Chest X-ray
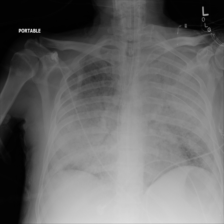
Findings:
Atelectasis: negative
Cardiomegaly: negative
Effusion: negative
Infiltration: negative
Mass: negative
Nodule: negative
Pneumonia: negative
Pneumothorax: negative
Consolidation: negative
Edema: negative
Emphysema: negative
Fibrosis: negative
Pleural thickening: negative
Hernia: negative